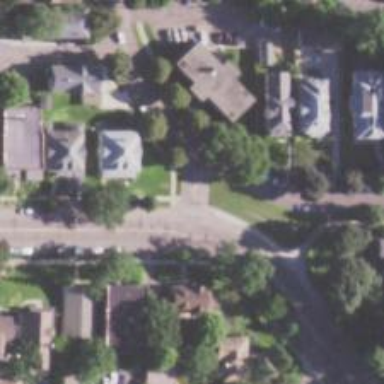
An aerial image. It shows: Residential road with sidewalk on the left.